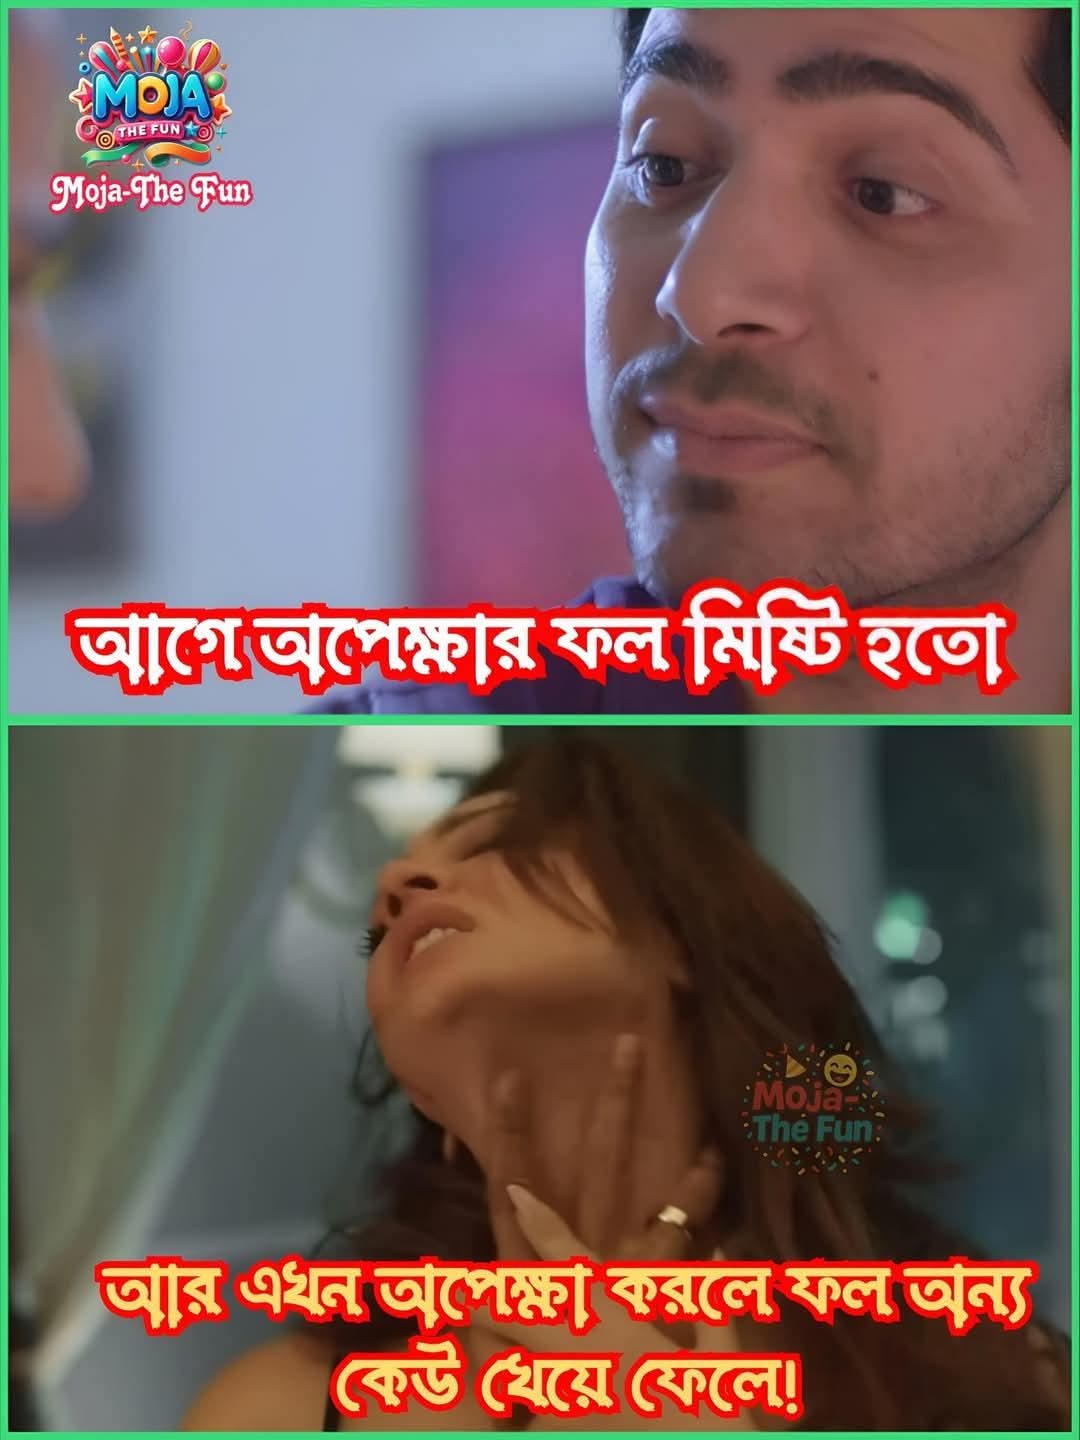
Text: আগে অপেক্ষার ফল মিষ্টি হতো
আর এখন অপেক্ষা করলে ফল অন্য কেউ খেয়ে ফেলে!
Label: Non Hate